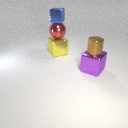
small blue metal cube above large red metal sphere